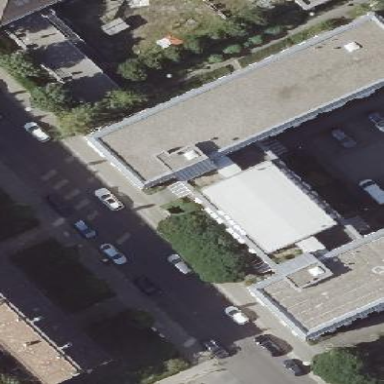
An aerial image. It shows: Office building.